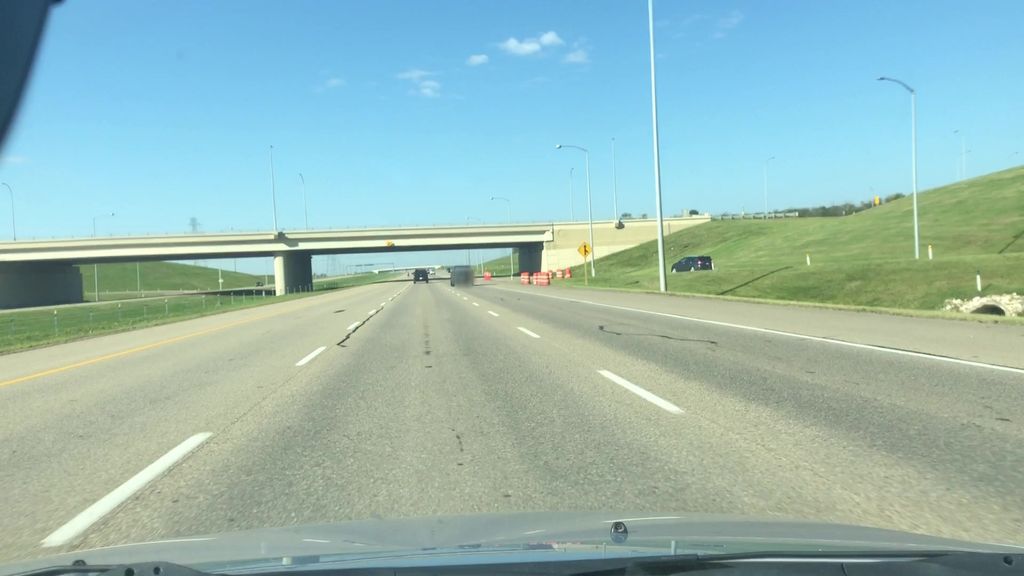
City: edmonton